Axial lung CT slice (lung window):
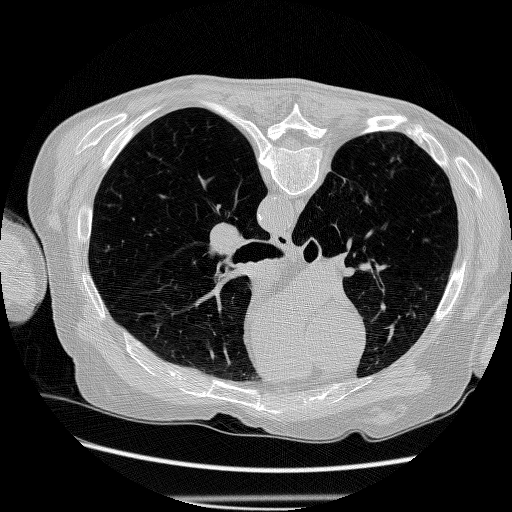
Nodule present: no